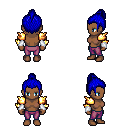
a pixel art fantasy rpg character, female body template, human, dark skin, gold arm armor, magenta pants, blue short topknot hairstyle, white cloth bracers, four views (front, back, left, right), 2x2 character sprite sheet, small pixel art, hard edges, no anti-aliasing